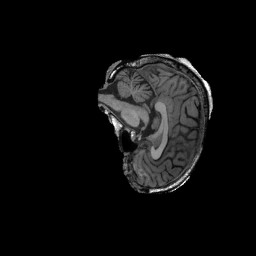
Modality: T1w
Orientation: sagittal
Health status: ill
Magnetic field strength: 3 T